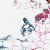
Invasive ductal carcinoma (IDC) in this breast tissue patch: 0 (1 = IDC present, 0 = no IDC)